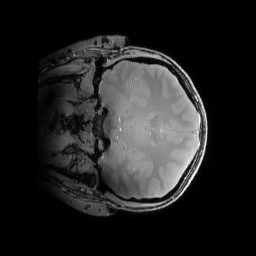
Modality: PDw
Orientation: coronal
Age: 23
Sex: female
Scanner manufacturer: siemens
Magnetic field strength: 6.98 T
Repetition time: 1.38 s
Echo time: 0.00242 s